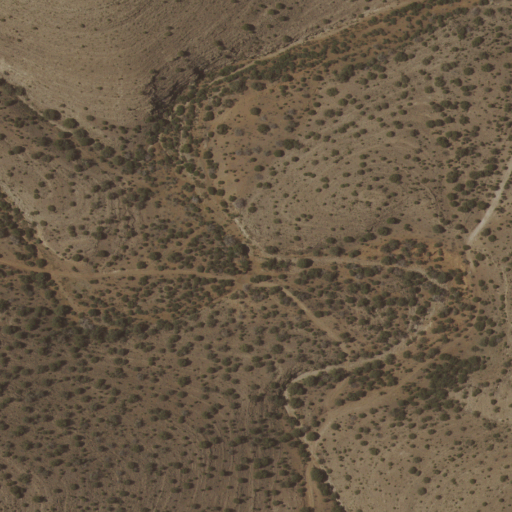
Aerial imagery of valley in New Mexico named Indian Trail Canyon containing only shrub